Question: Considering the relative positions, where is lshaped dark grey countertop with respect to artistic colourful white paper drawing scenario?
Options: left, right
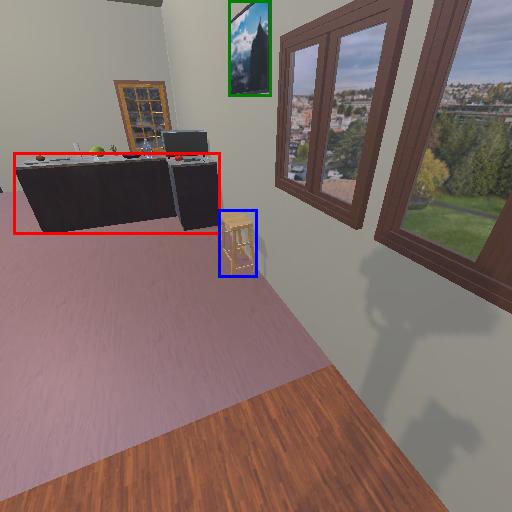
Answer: left